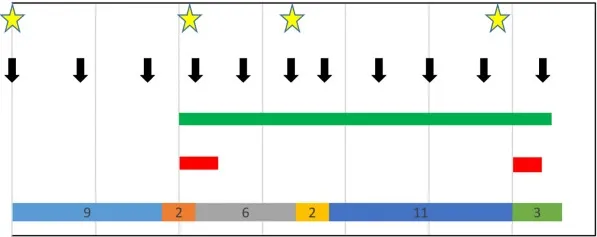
Summary of sequential therapy in an adenocarcinoma of the vagina.
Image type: chart (chart)